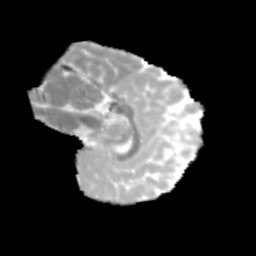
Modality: MD
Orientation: sagittal
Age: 10
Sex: female
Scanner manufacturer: siemens
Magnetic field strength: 3 T
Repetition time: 3.8 s
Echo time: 0.07 s